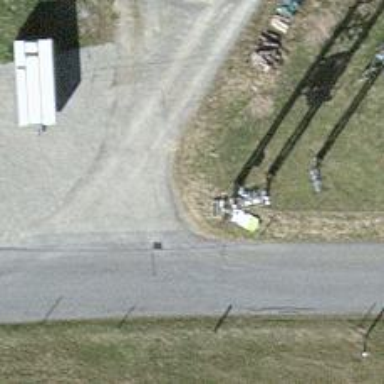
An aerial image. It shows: Distribution transformer on power pole.